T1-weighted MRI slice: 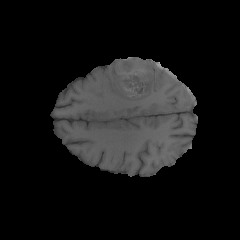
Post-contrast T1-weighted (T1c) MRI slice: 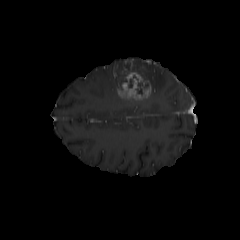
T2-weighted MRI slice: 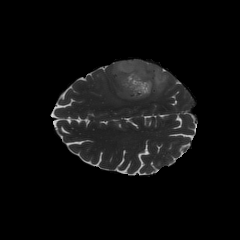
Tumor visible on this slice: yes